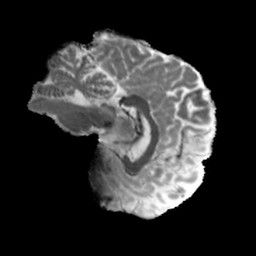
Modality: MD
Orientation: sagittal
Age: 25
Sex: female
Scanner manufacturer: siemens
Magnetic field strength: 6.98 T
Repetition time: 7.776 s
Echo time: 0.076 s